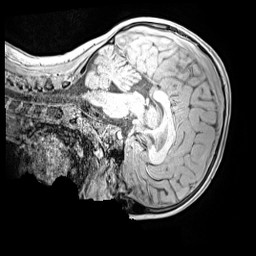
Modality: MP2RAGE
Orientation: sagittal
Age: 9
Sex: male
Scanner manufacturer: siemens
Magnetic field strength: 3 T
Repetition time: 4 s
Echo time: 0.00299 s